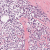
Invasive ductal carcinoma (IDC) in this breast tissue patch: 1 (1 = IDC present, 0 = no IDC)